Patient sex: F
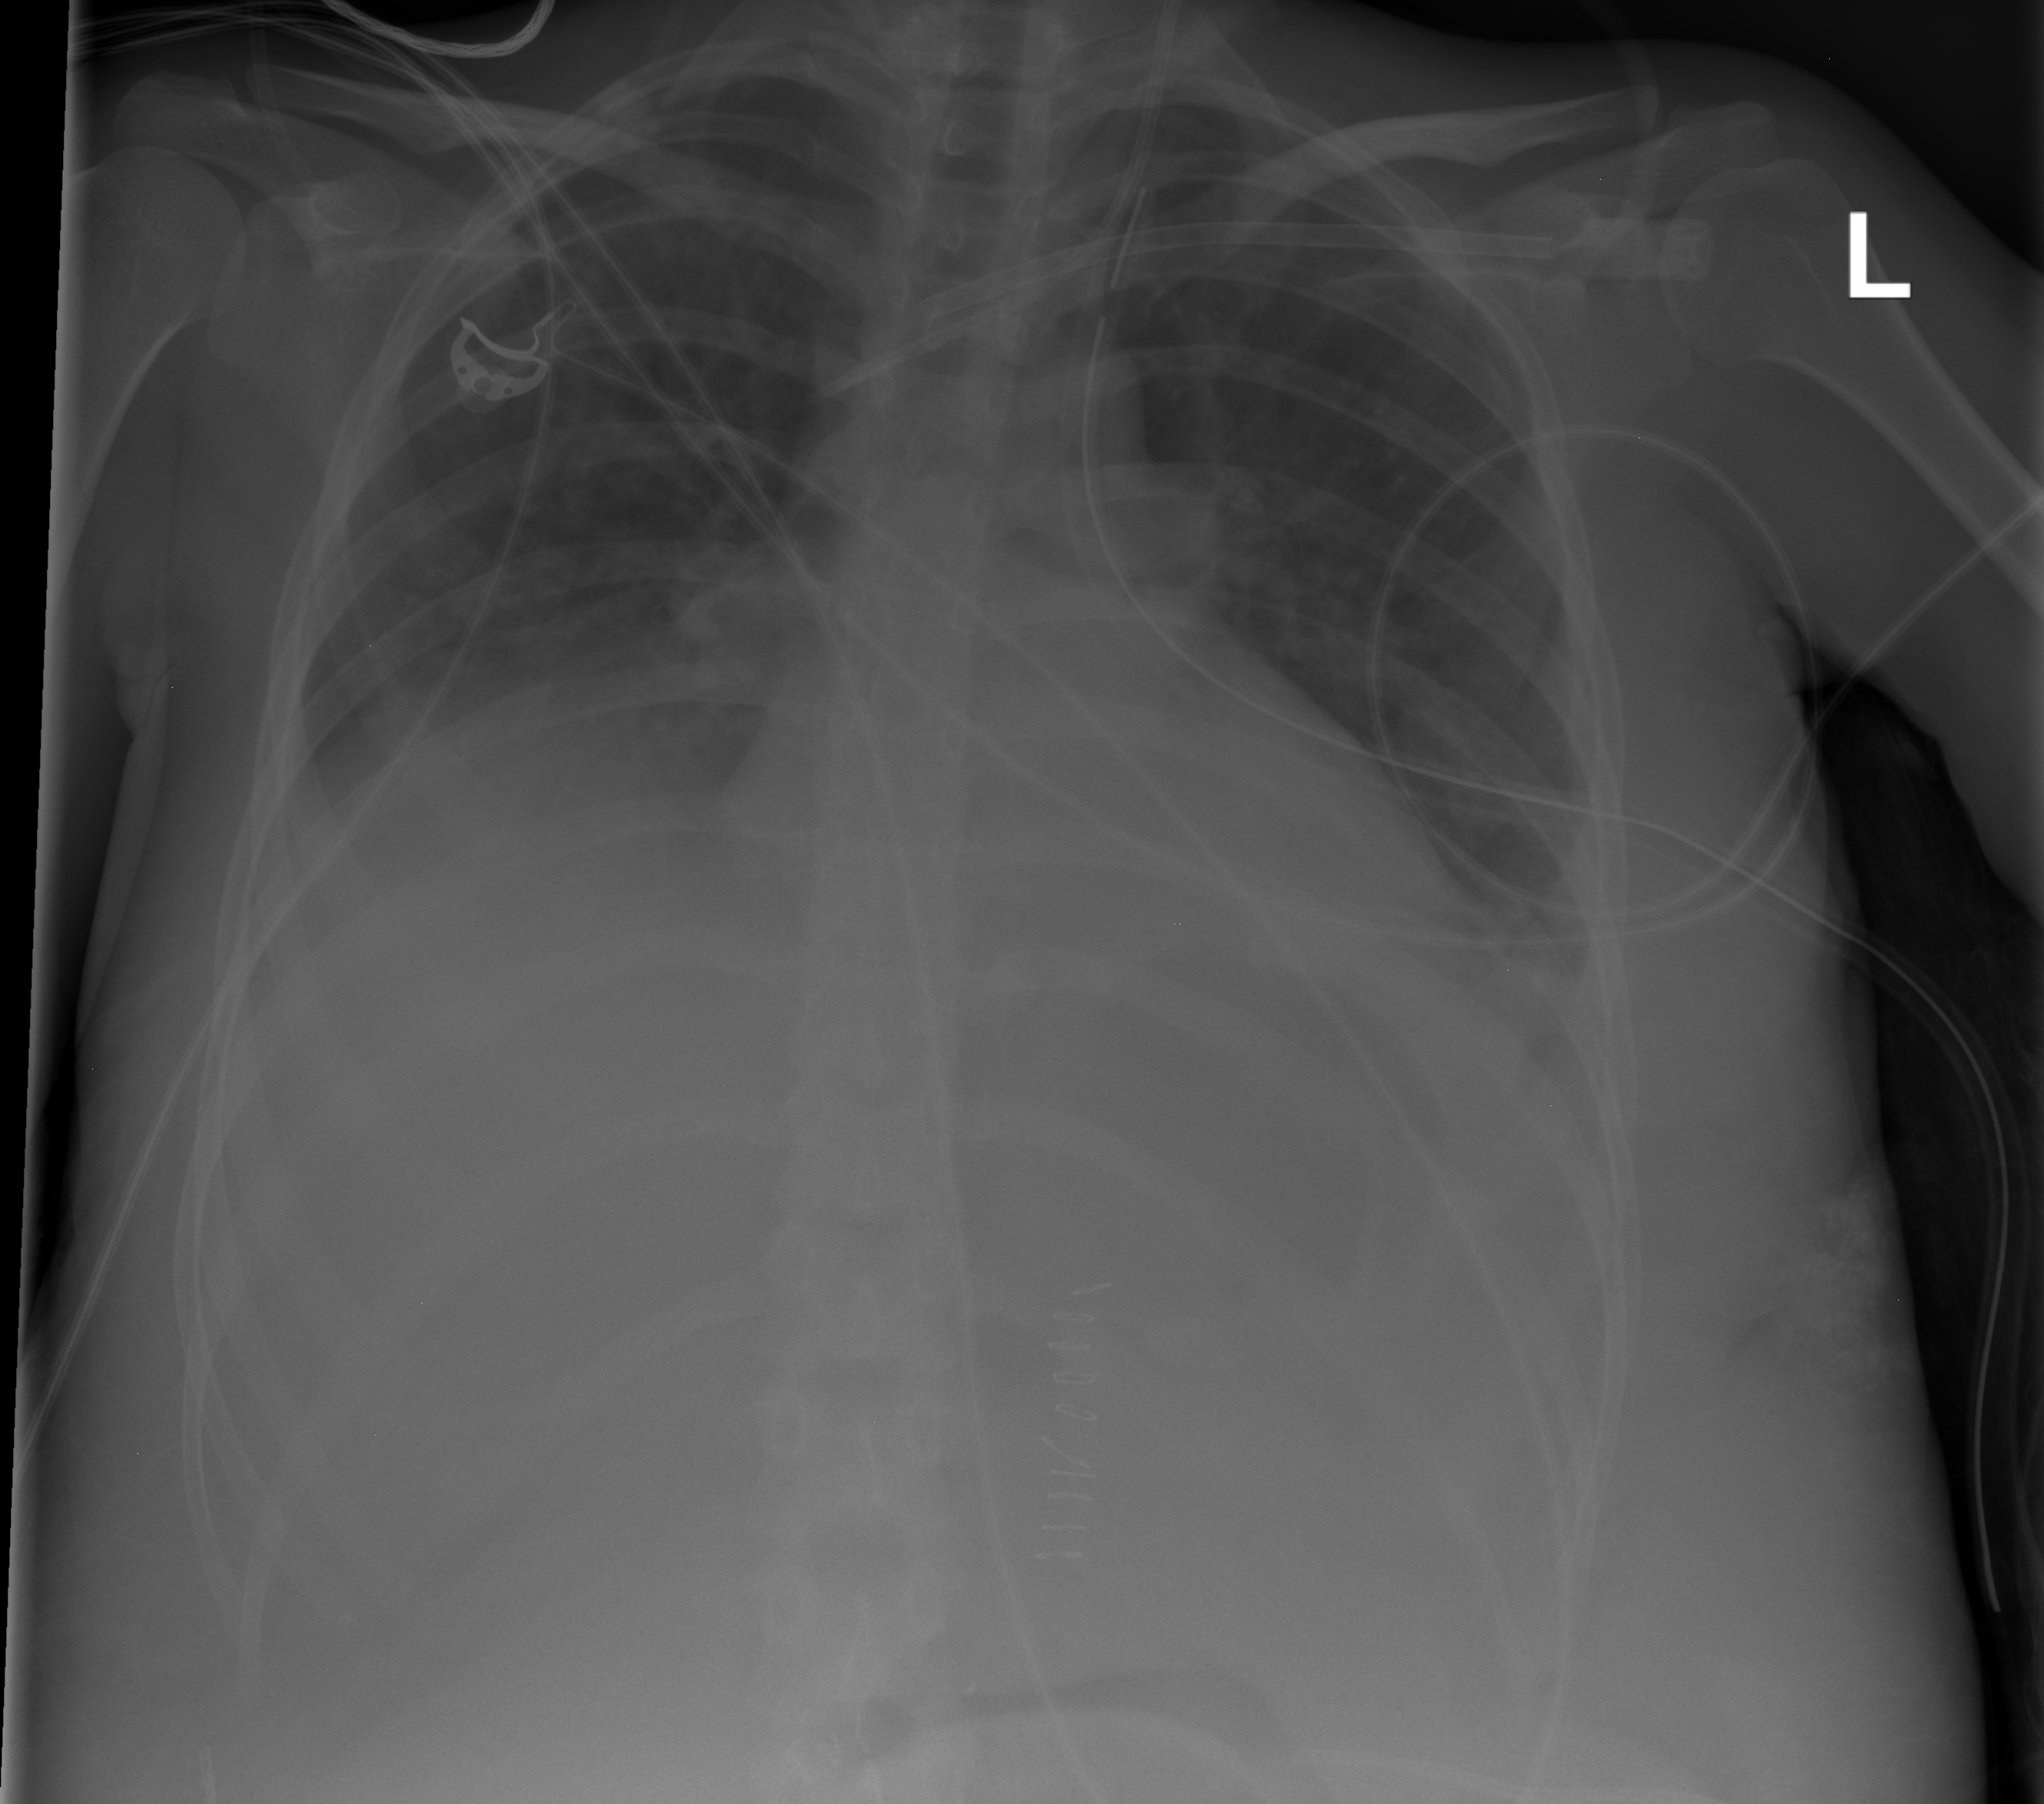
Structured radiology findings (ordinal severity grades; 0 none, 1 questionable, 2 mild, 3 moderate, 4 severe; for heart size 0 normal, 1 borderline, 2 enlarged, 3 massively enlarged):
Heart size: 0
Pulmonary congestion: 0
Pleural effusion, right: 2
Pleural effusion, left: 1
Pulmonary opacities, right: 0
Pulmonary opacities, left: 0
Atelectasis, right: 2
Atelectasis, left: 1